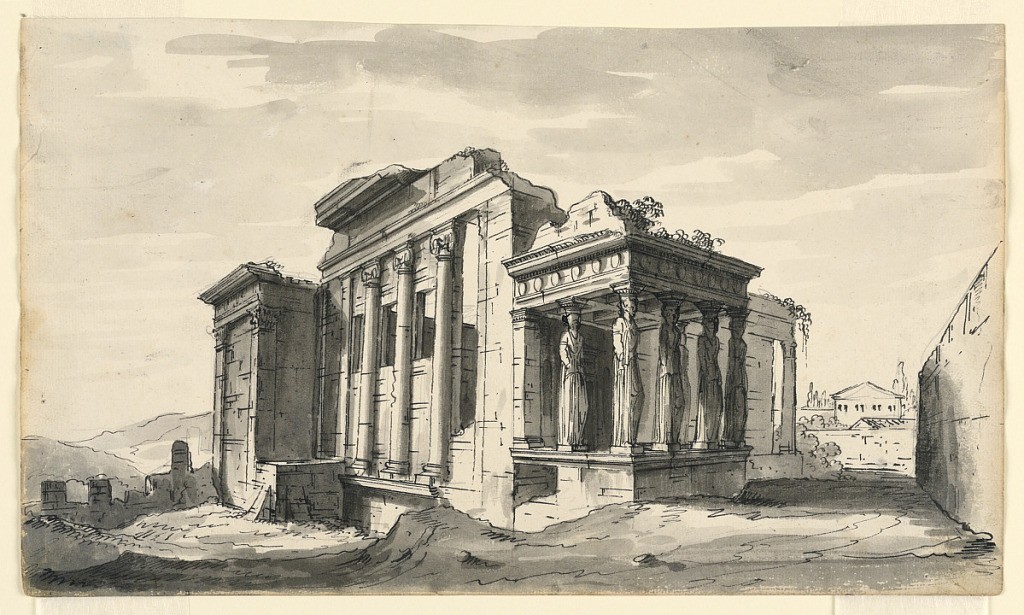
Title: Stage Design, The Erectheion on the Acropolis, Athens, Greece
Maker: Romolo Achille Liverani, Italian, 1809 - 1872
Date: early 19th century
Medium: Pen and sepia ink, brush and wash on paper
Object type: Drawing
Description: Horizontal rectangle. Ancient Greek temple in ruins, the Erectheion on the Acropolis in Athens, Greece with six caryatids.